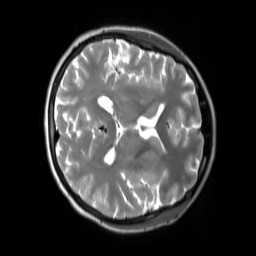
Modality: T2w
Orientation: axial
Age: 29
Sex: female
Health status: ill
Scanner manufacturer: siemens
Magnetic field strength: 3 T
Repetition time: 2.8 s
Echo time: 0.326 s